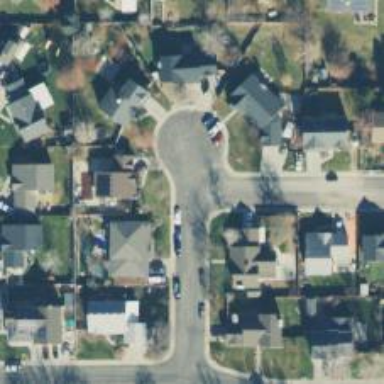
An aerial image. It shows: Asphalt road in residential area.